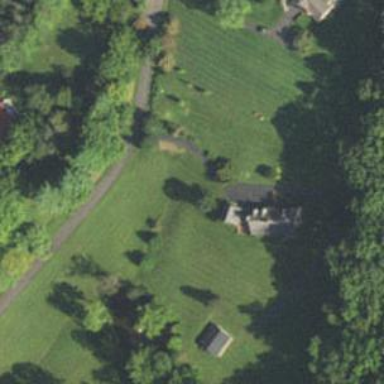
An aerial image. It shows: Driveway.